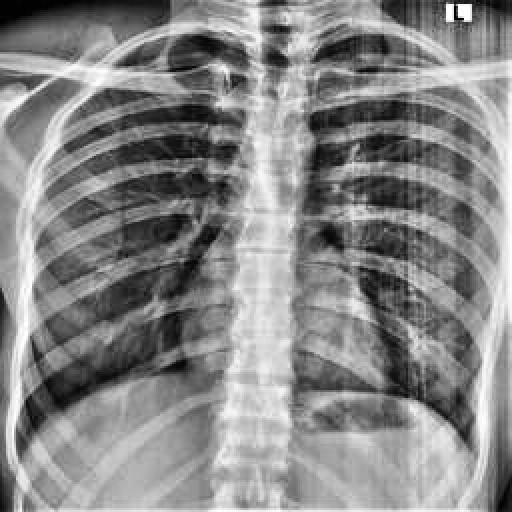
Finding: NORMAL